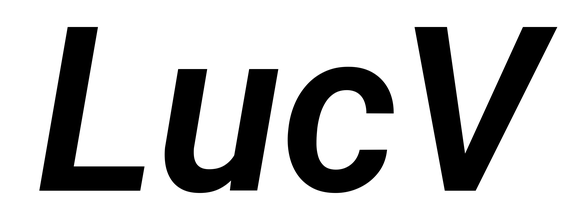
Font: Roboto-Italic_SemiBold_Italic